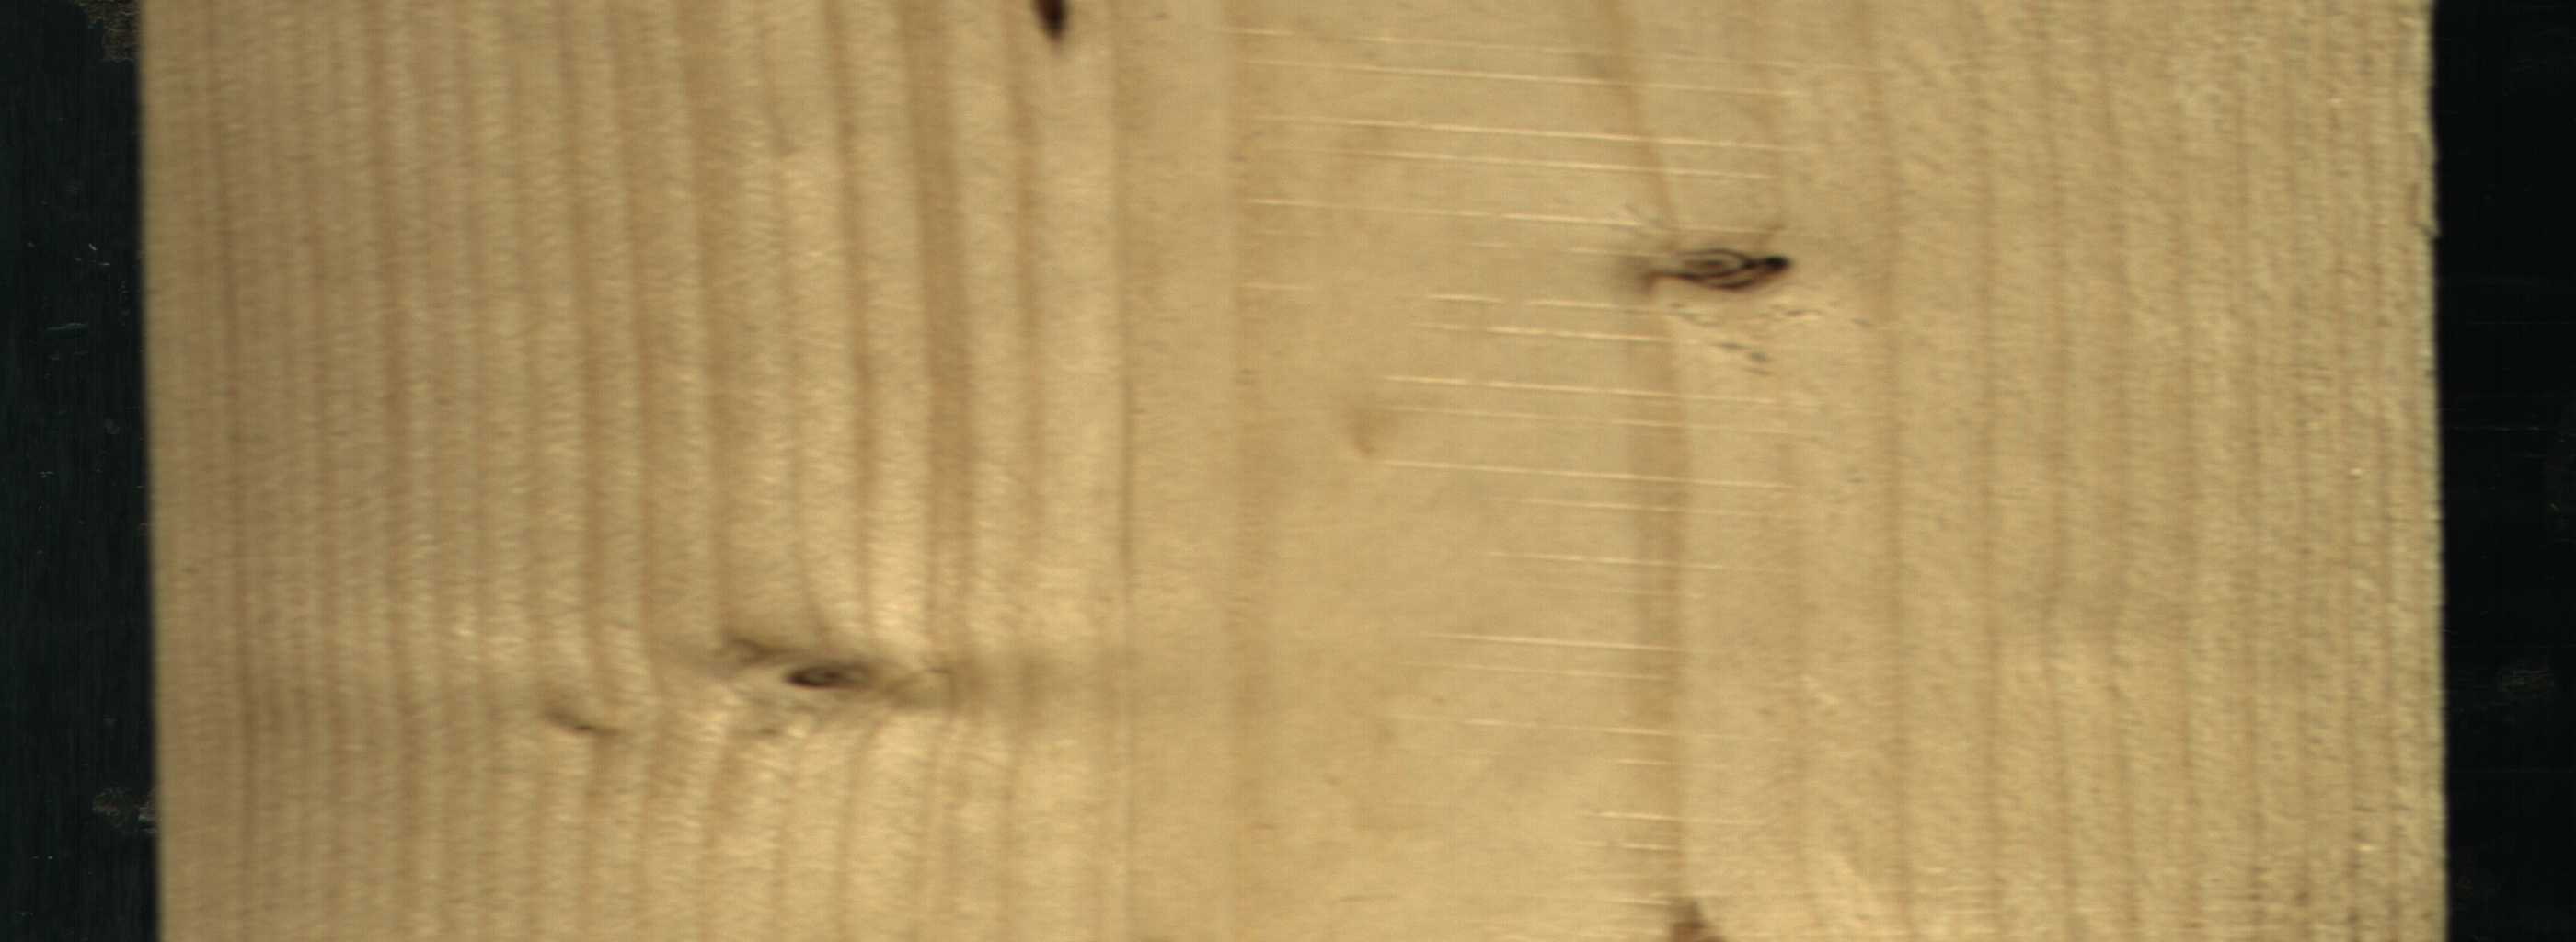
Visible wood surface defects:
resin
resin
Dead_Knot
Live_Knot